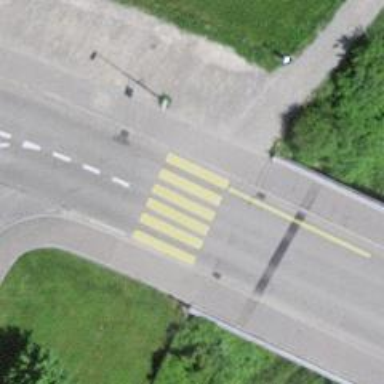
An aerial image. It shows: Uncontrolled zebra crossing on the road.